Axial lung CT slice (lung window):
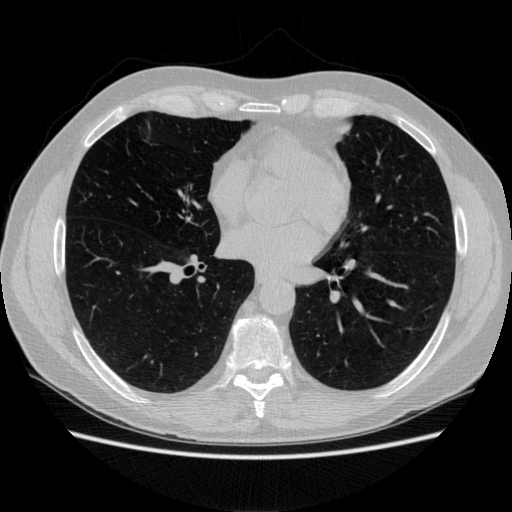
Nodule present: no